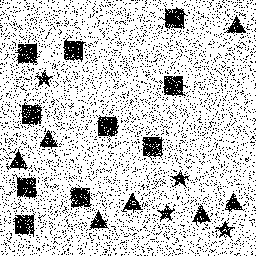
Squares: 10
Triangles: 7
Stars: 4
Total shapes: 21